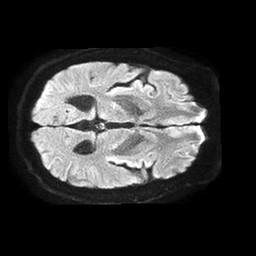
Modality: TRACE
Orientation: axial
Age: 63
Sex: male
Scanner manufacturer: philips
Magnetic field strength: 1.5 T
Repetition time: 4.6 s
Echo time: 0.08631 s